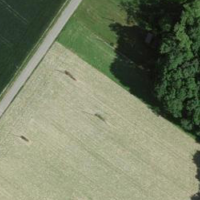
EUNIS habitat code: 25
Species observed at this site:
Bromus hordeaceus